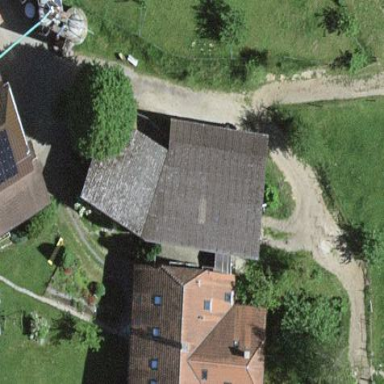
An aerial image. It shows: Shed.